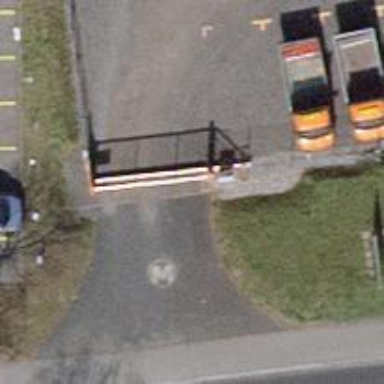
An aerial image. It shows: Gate.